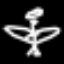
Label: angel